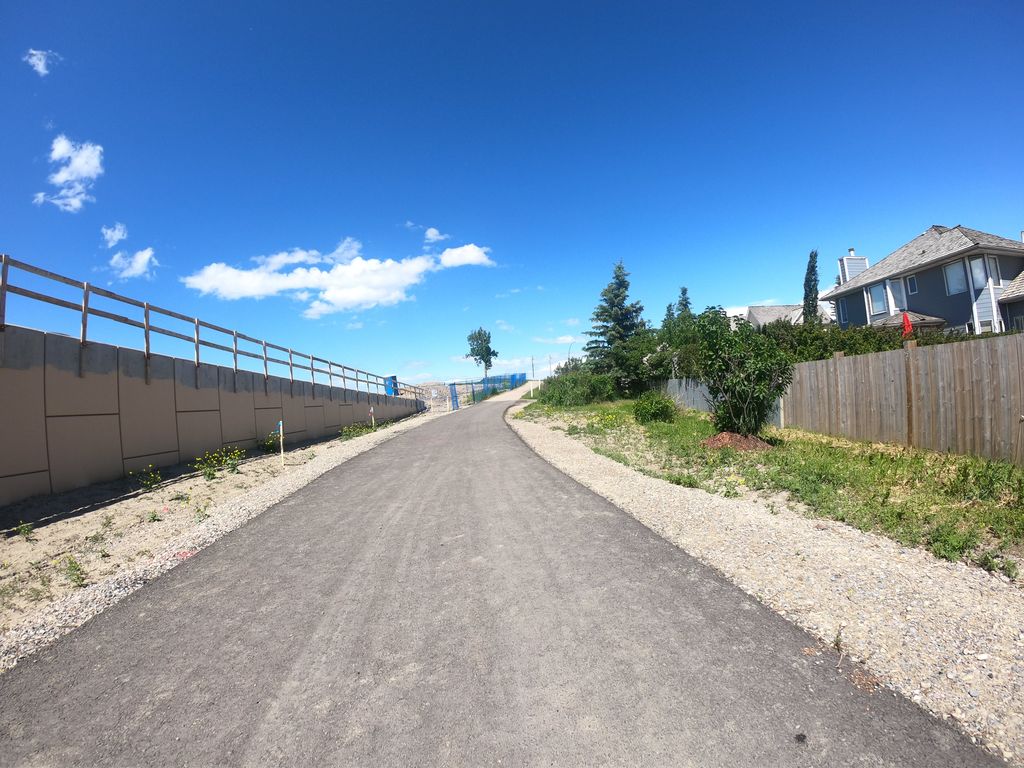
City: calgary